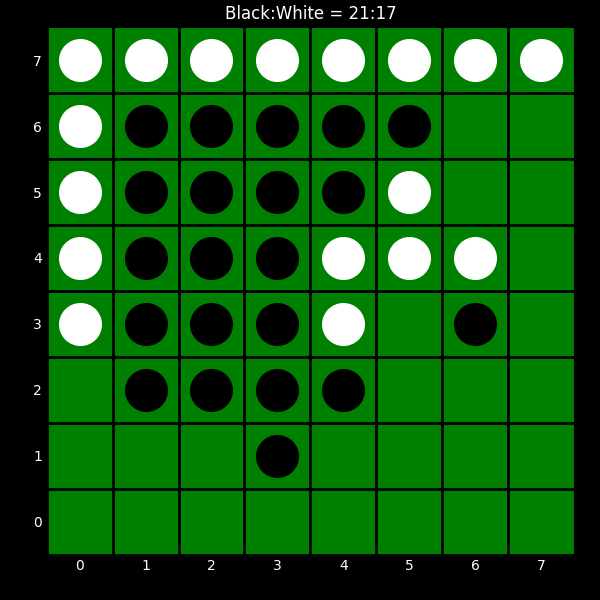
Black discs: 21
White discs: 17